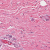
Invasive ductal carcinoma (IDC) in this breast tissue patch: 0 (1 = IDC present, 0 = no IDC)